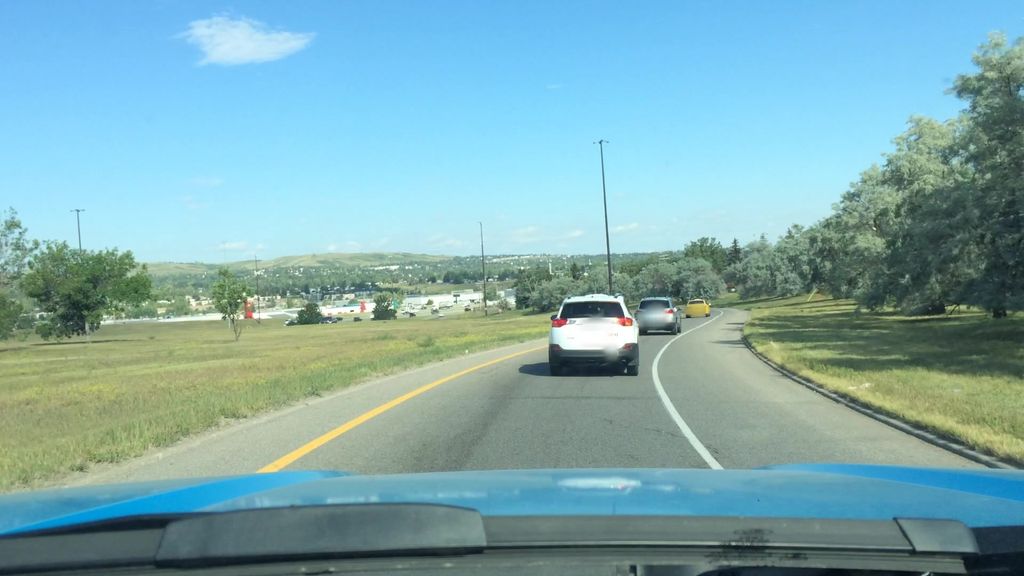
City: calgary